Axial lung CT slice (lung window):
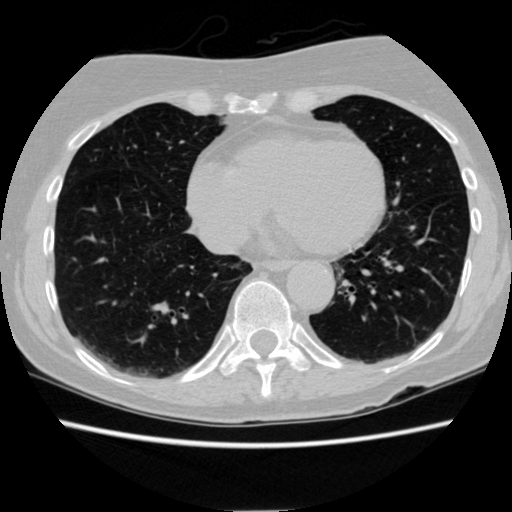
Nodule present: no